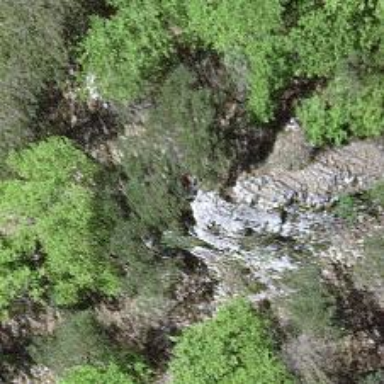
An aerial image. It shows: Natural cliff.